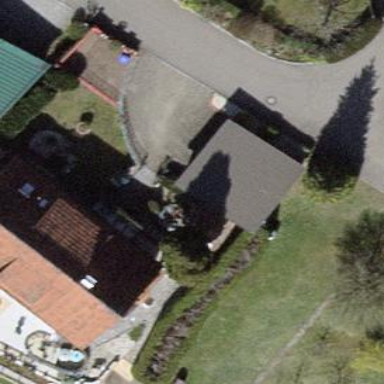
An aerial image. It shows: Garage.